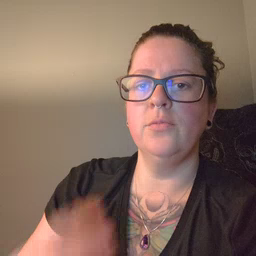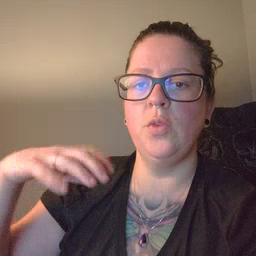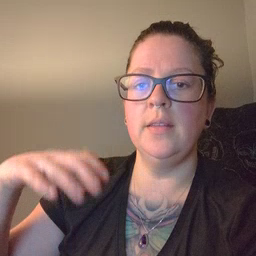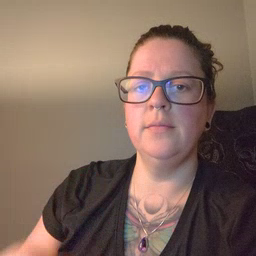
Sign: rain